Question: I have tried to find the LCID (for example, US English has the LCID 1033) for the relatively new language "Standard Moroccan Tamazight".
It uses phoenizian letters.

For some reason, I just did not find the LCID.
Can somebody help?
Thank you.
In Windows 8, it is called "tzm-Tfng-MA".
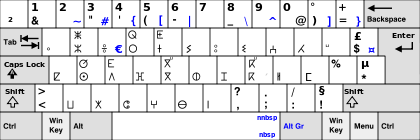
Answer: Got it, it is 4191. I found it on <URL>, using the "tzm-Tfng-MA".